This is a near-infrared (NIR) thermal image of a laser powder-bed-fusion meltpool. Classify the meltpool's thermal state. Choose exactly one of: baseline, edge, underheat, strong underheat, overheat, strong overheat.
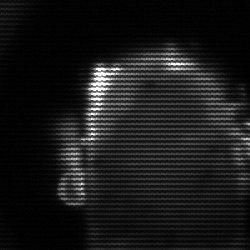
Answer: baseline